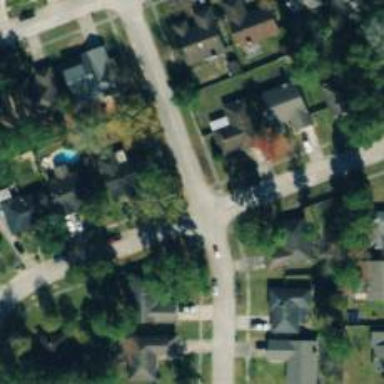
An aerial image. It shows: Unmarked road crossing.